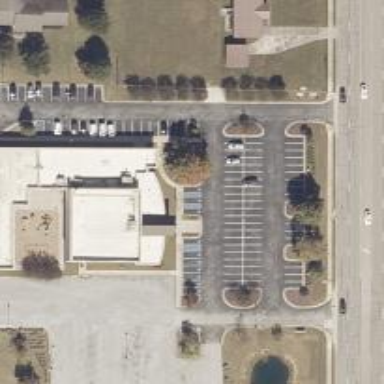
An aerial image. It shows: Parking space is available.